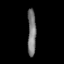
Tissue: skin
Cell type: Fibroblasts
Senescence score: 0.8272
Nuclear area (px): 387
Mean DAPI intensity: 120.964